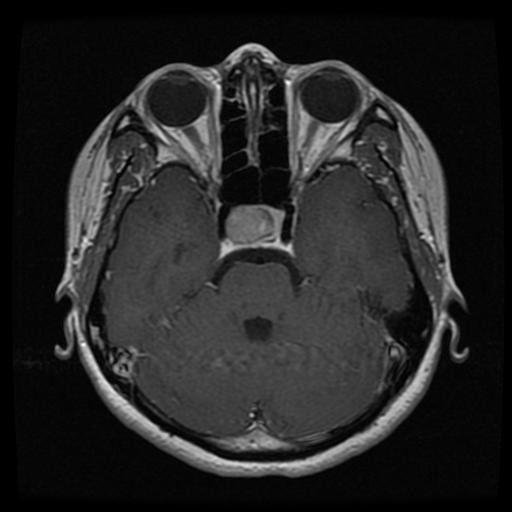
Label: pituitary